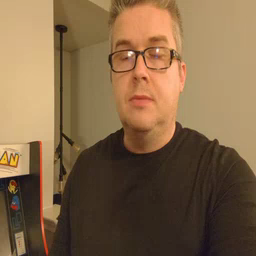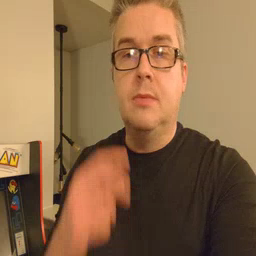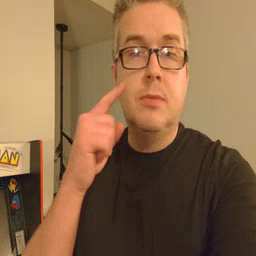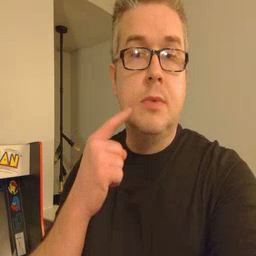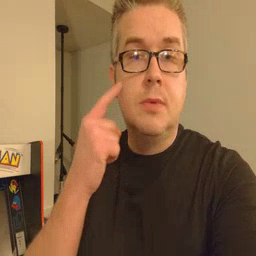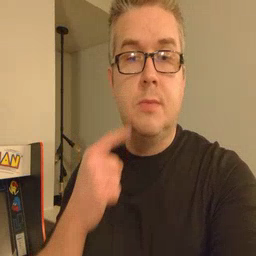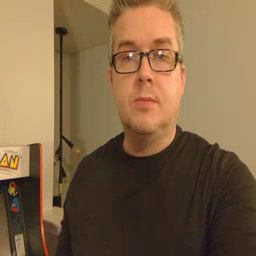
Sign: cheek